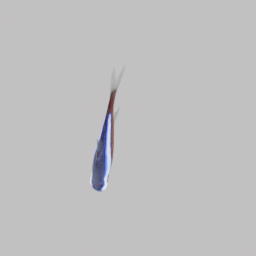
Label: animals